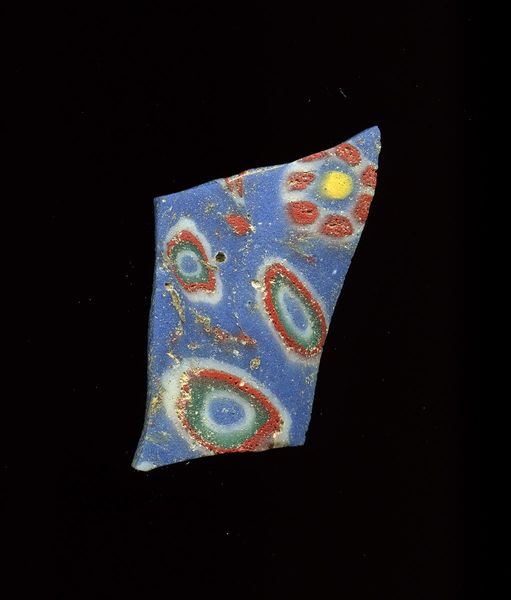
Titel: Fragment eines Gefäßes
Standort: Hamburg
Institution: Museum für Kunst und Gewerbe Hamburg
Schlagwörter: glas, antike, technik, kaiserzeit, aufbewahrung, blumenornamente, gefäß, behälter, frühe kaiserzeit, prinzipat, römische, millefiori, mittlere, späte